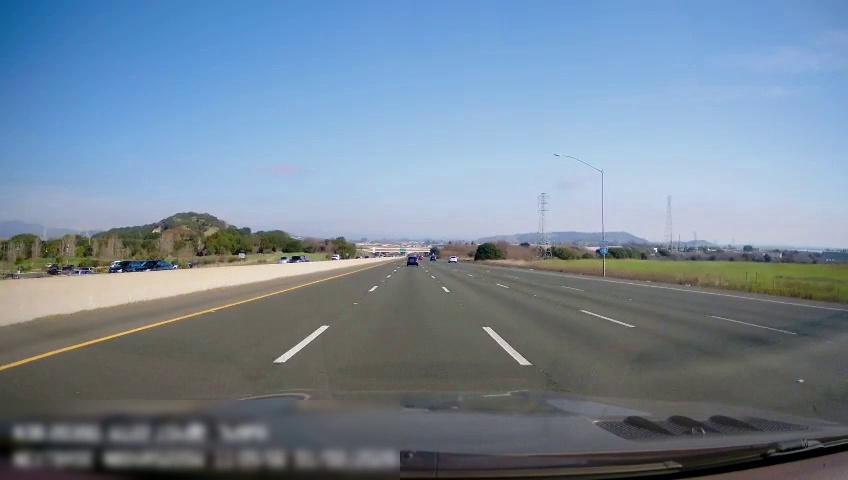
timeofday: Day
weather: Sunny
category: Drivable Space
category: Vehicles | Car
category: Vehicles | Car
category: Vehicles | Car
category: Vehicles | Car
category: Vehicles | SUV
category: Vehicles | Truck
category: Lanes | Current Lane
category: Lanes | Alternate Lane
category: Lanes | Current Lane
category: Lanes | Alternate Lane
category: Lanes | Alternate Lane
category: Lanes | Alternate Lane
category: Traffic | Signs